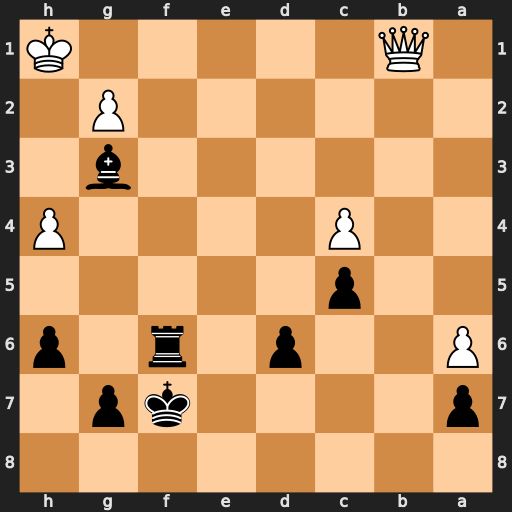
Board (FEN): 8/p4kp1/P2p1r1p/2p5/2P4P/6b1/6P1/1Q5K
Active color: b
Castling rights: -
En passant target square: -
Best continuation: Re6 Qb7+ Kg6 h5+ Kg5 Qxg7+ Kh4